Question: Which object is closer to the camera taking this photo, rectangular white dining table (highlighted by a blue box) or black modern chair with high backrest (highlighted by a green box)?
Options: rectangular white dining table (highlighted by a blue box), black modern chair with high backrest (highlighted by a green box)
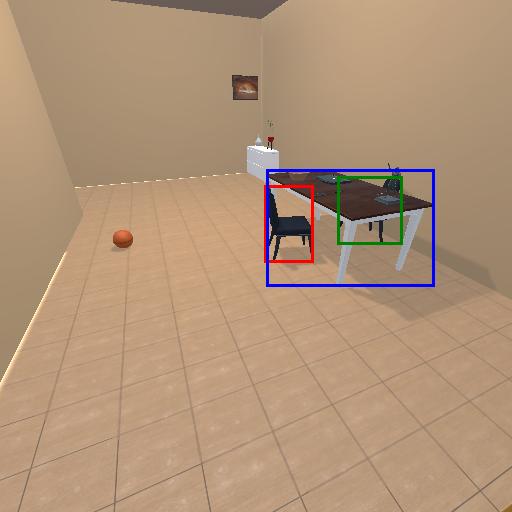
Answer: rectangular white dining table (highlighted by a blue box)